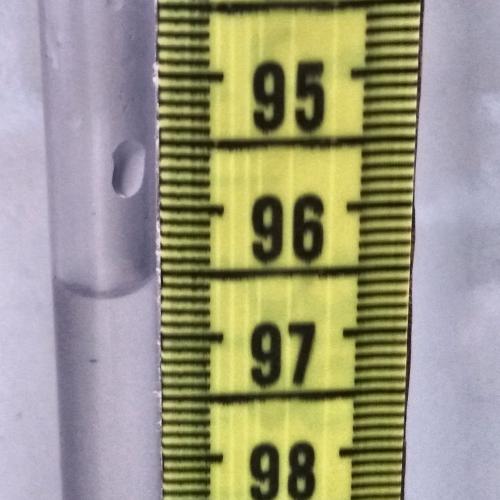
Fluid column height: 96.6 cm